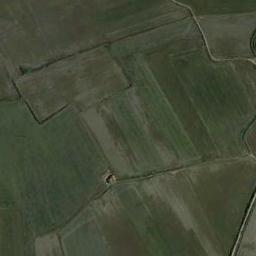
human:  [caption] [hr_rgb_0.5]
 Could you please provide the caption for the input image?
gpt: Several rectangular or nearly rectangular light green and tan mixed rectangular farmland of different sizes .

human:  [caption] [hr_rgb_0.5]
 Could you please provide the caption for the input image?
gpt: There are many rectangular farmlands of different shades .

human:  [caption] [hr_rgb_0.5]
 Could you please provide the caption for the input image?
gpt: Several green rectangular farmlands of different sizes are on the ground .

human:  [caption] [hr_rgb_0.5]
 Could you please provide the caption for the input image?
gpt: There are some green rectangular farmland .

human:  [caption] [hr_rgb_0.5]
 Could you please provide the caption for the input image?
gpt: There are some green rectangular farmlands .